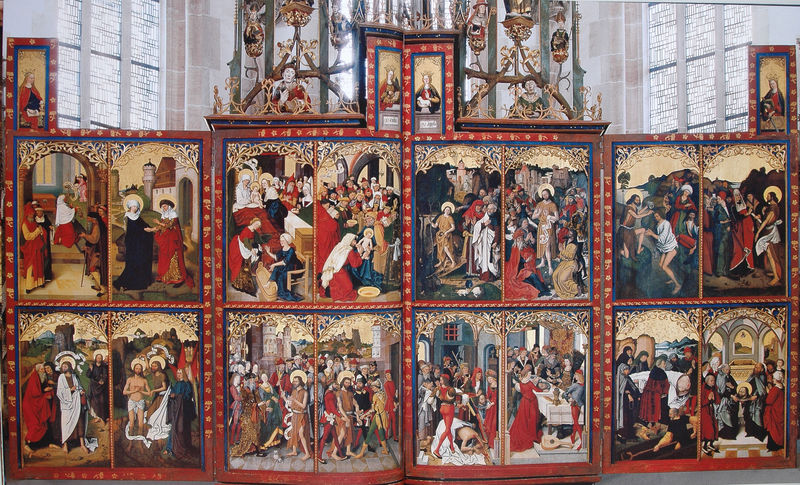
Titel: Hochaltar, erste Wandlung, 16 Szenen aus dem Leben Johannes d.T.
Künstler: Bartholomäus Zeitblom
Standort: Blaubeuren
Institution: ehemalige Abteikirche St. Johannes d.T.
Schlagwörter: blau, flügel, äste, bunt, fenster, hell, holz, weiss, rot, malerei, ornament, bibel, falten, geschichte, johannes, rahmen, salome, täufer, kirche, gold, drei, gotik, renaissance, garten, ranken, bilder, ansicht, figuren, tafel, detail, buch, comic, altar, hochaltar, schnitzerei, besuch, heiligenschein, leben, christus, jesus, kreuzigung, leiden, mittelalter, religiös, chor, predigt, hochzeit, elisabeth, heilige, abendmahl, klappe, register, gerahmt, heilig, taufe, ornamentik, maria, jesu, szenen, sakral, christentum, auferstehung, vergoldung, altarbild, anna, heimsuchung, tafelbild, details, christi, testament, aufsatz, geburt, tryptichon, fialen, johannes der täufer, spätgotik, gesprenge, pacher, predella, retabel, schnitzaltar, schnitzkunst, stifter, flügelaltar, zyklus, triptychon, erzählung, apostel, wunder, lazarus, triptichon, passion, kreuzweg, klappen, schwangerschaft, kleinteilig, schristus, marienleben, gespränge, klappaltar, wandelaltar, bibelszenen, altarflügel, tafelbilder, polyptychon, polyptichon, leben jesu, bildtafeln, astwerk, aufsatze, chrisuts, chrstus, holzschniterei, mariae, mittelötafel, vielfigurig, bildgeschichte, berühmt, bebildert, altat, 16 tafeln, kinche, faltaltar, jesu taufe, bibelstellen, mehrflügelig